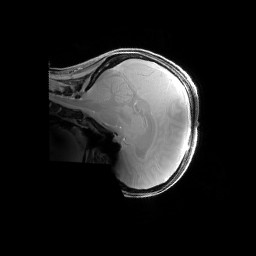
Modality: PDw
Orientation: sagittal
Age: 25
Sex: female
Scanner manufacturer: siemens
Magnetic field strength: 6.98 T
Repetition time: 1.3 s
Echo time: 0.00231 s